Interaction volume radius: 10 \u00c5
Interaction volume height: 25 \u00c5
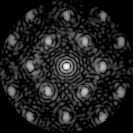
Disorder parameter: 0.3853